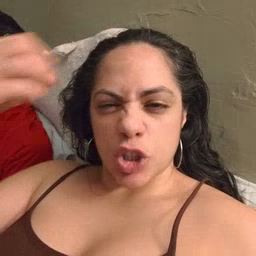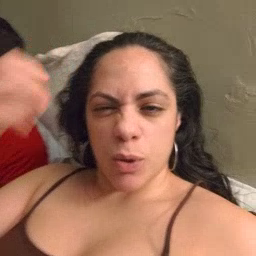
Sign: shower